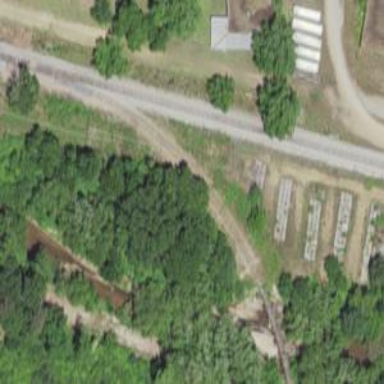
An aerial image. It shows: Disused railway spur line.